Chest X-ray:
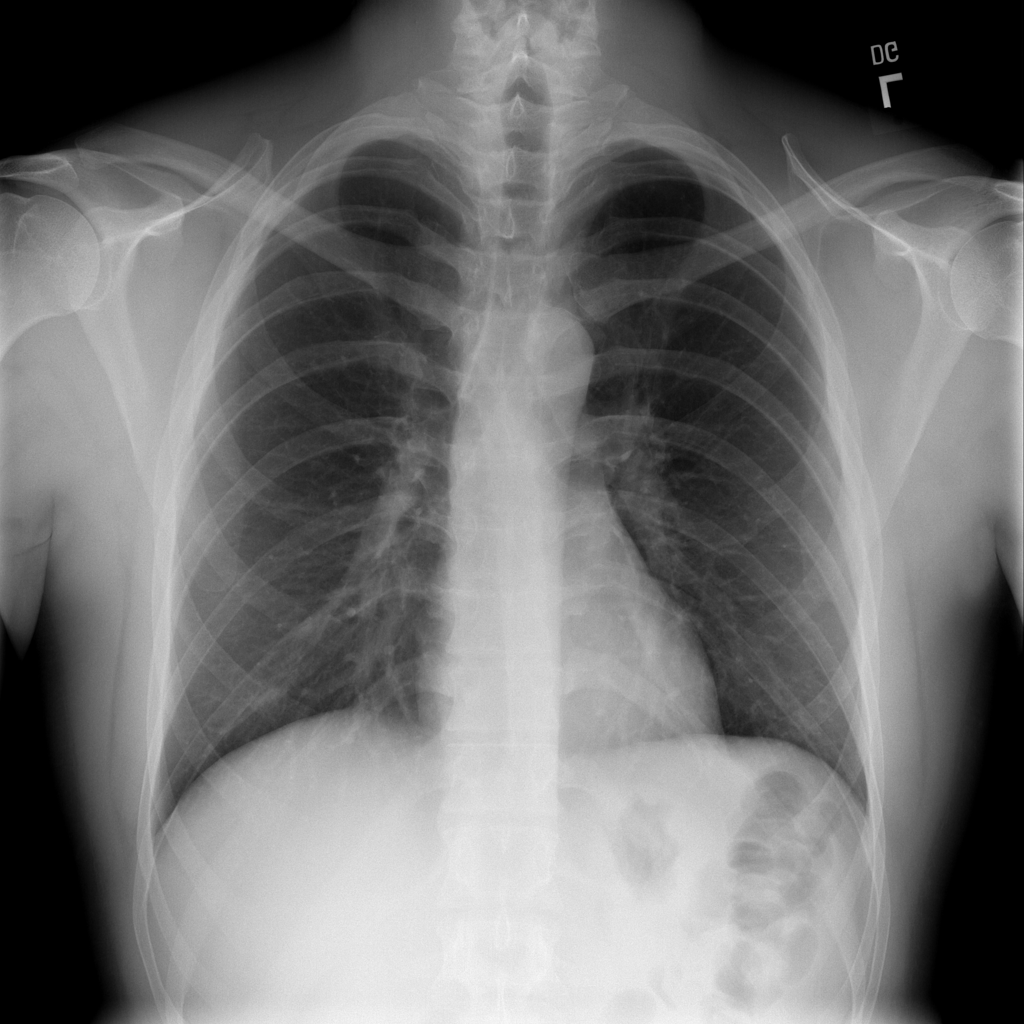
No abnormal finding: yes